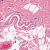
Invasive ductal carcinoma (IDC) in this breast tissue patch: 0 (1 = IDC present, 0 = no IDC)